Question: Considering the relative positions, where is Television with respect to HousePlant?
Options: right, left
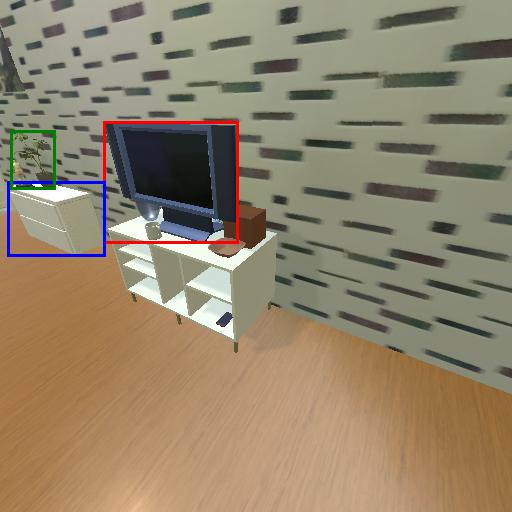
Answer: right